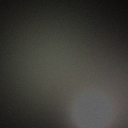
Screen state: off